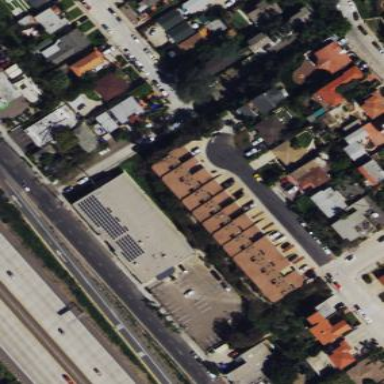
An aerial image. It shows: Commercial building.